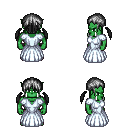
a pixel art fantasy rpg character, male body template, orc, green skin, underdress, gold greaves, gray twin-tailed hairstyle, ghillies, four views (front, back, left, right), 2x2 character sprite sheet, small pixel art, hard edges, no anti-aliasing